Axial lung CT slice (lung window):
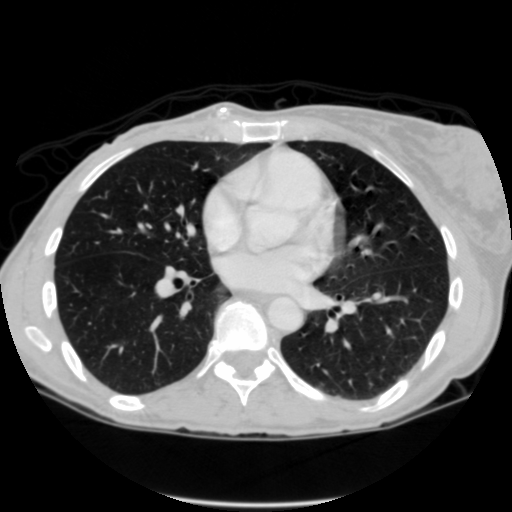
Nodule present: no